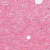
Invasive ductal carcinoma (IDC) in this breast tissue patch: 0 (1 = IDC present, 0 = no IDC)